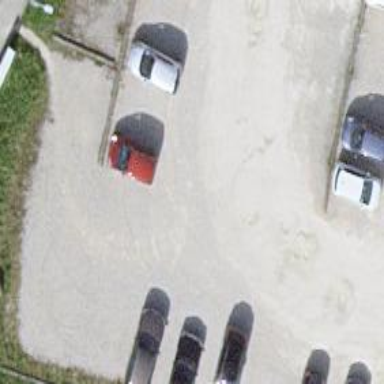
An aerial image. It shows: Compacted parking aisle designated as service road.